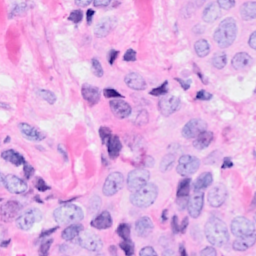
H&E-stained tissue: Breast